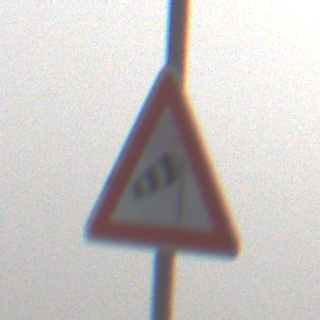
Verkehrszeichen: SeitenwindVonRechts
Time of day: MorningAfternoon
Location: Outdoor (Nature)
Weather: PartlyCloudy
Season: NotSpecified
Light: Natural